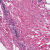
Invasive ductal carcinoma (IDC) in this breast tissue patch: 0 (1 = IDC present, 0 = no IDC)